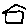
Label: house